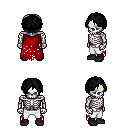
a pixel art fantasy rpg character, male body template, skeleton, red tattered cape, white pants, black parted hairstyle, black shoes, four views (front, back, left, right), 2x2 character sprite sheet, small pixel art, hard edges, no anti-aliasing